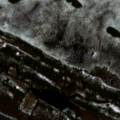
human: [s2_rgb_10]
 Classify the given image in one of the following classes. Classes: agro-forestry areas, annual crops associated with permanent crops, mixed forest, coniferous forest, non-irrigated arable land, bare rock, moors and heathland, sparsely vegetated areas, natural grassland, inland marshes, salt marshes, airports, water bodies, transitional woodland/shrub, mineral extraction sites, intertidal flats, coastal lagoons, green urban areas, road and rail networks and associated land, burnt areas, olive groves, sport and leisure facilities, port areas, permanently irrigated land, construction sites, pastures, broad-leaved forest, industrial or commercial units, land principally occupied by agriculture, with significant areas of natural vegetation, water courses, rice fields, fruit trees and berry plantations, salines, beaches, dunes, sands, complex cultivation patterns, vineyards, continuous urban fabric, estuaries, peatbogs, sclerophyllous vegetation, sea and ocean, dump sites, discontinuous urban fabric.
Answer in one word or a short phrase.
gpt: coniferous forest, water bodies